Question: I have built a drop-down menu here <URL> and so that I can position the menu outside of the table.
I have begun implementing a way to position the menu based on its height and proximity to the window (browser window NOT the scrollable container). The problem is that when the height of the menu is bigger than the space below the link and viewport then it should move the menu above and vice-versa. Parts of it are working just not quite correctly.
NOTE: The reason the positioning is done after the HTML is inserted rather than in a callback if user moves the window etc is because the menu is removed if the user scrolls or anything like that so it would be pointless to do it then.
Code as requested:
'''
$(document).ready(function () {
$('a.buildMenu').click(function (event) {
// Prevent normal behaviour
event.preventDefault();
// Stops it bubbling to the document
event.stopPropagation();
var link = $(this);
// If the menu already exists remove it and exit the request
if($(document).find('div#' + $(link).data('id')).length){
$('.buildMenu').removeClass('selected');
$('.menu').remove();
return false;
}
// Remove any other menus from the DOM
$('.buildMenu').removeClass('selected');
$('.menu').remove();
// Get the position of the link
var offset = link.offset();
var top = offset.top;
var left = offset.left;
var bottom = top + link.height();
var right = $(window).width() - link.width();
top = top + link.height();
bottom = bottom + link.height();
// Append the menu to the DOM in position
var menuInstance = $('<div class="menu loading">loading...</div>').appendTo('body').css({'position':'absolute','top':top,'left':left});
// Add the instance id
$(menuInstance).attr('id', $(link).data('id'));
// Add class of selected to clicked link
$(this).addClass('selected');
// Request JSON data
$.ajax({
url: 'menu.json',
timeout: 5000,
dataType: 'JSON',
success: function (data) {
// Build the menu
var ul = $("<ul/>").attr("id", data.menu.id).addClass(data.menu.class);
// For each menu item
$.each(data.menu.content.menuitem, function () {
var li = $("<li/>").appendTo(ul).addClass(this.liClass);
var anchor = $("<a/>").appendTo(li).attr("href", this.href).attr("title", this.title);
var span = $("<span/>").appendTo(anchor).addClass(this.icon).html(this.text)
});
// Remove the loading class and insert menu into instance
$(menuInstance).removeClass('loading').html(ul);
// If the menu is taller than the bottom space
if(menuInstance.height() > bottom) {
menuInstance.css({'top':'auto','bottom':bottom,'left':left});
}
// If the menu is taller than the top space
else if(menuInstance.height() > top) {
menuInstance.css({'top':top,'left':left});
}
// Default position...
else {
menuInstance.css({'top':top,'left':left});
}
},
error: function (jqXHR, textStatus, errorThrown) {
console.log(jqXHR, textStatus, errorThrown);
}
});
});
// Remove menu from DOM if anything except the menu is clicked
$(document).bind('click', function (event) {
var clicked = $(event.target);
if (!clicked.parents().hasClass('menu')) {
$('.buildMenu').removeClass('selected');
$('.menu').remove();
}
});
// Remove menu if user scrolls panel
$(window).bind('resize', function() {
$('.buildMenu').removeClass('selected');
$('.menu').remove();
});
$('div').bind('scroll', function() {
$('.buildMenu').removeClass('selected');
$('.menu').remove();
});
});
'''
Here is a screenshot of the issue (the code should make that menu appear above the link because its height is bigger than the offset space below the link)

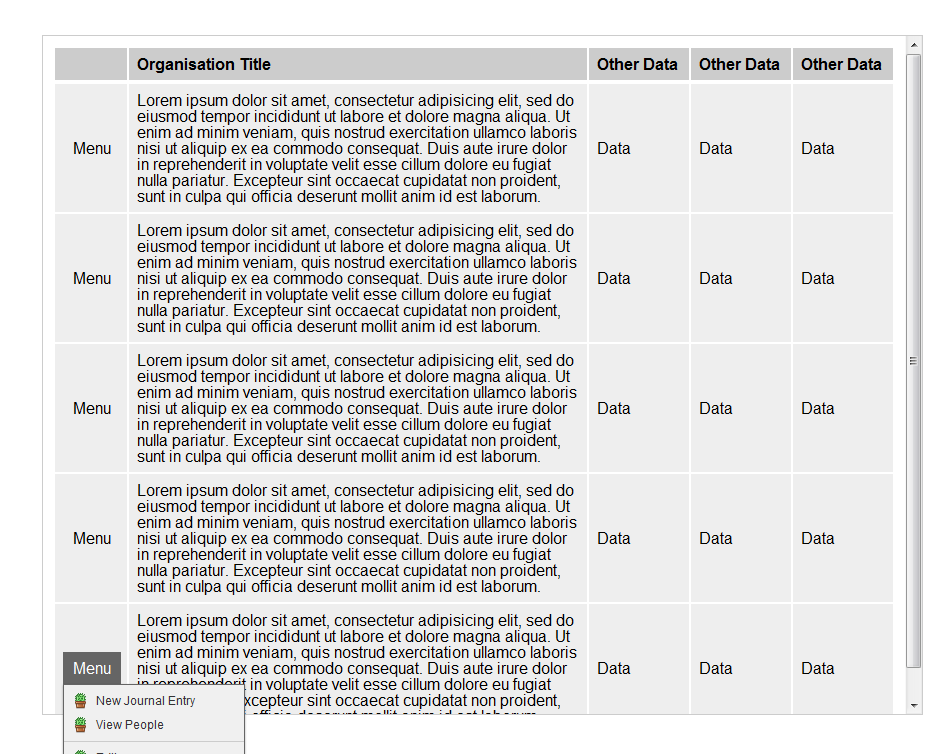
Answer: Looks like the problem is with Line 71-74.
'''
// If the menu is taller than the bottom space
if(menuInstance.height() > bottom) {
menuInstance.css({'top':'auto','bottom':bottom,'left':left});
}
'''
'bottom' is being calculated as the distance from the top of the window to bottom of the menu link ... and you're saying "if the menu height is bigger than that".
I think what you're wanting to check is the if the menu height is bigger than the distance from the bottom of the menu link to the bottom of the window. So...
'''
if(menuInstance.height() > ($(window).height() - bottom) )
'''
This should take the distance from the bottom of the link to the bottom of the window and compare that to the height of the menu.
Then you need to correct how you're position 'menuInstance'.
'''
'bottom': ($(window).height() - top) + link.height()
'''
Here's the full code...
'''
// If the menu is taller than the bottom space
if (menuInstance.height() > ($(window).height() - bottom)) {
menuInstance.css({
'top': 'auto',
'bottom': ($(window).height() - top) + link.height(),
'left': left
});
}
'''